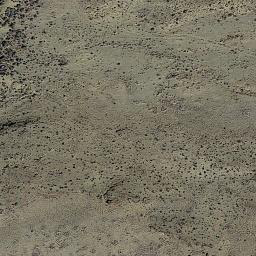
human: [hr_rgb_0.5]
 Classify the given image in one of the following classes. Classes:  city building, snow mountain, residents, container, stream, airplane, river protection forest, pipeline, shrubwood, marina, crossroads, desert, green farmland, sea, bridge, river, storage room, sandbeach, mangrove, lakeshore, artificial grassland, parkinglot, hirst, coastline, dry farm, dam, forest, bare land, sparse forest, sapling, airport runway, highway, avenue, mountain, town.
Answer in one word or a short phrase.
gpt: bare land